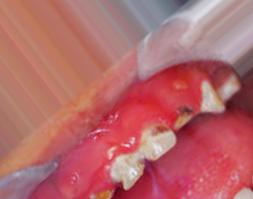
Condition: Caries